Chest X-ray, PA view. Patient: 39 years old, sex M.
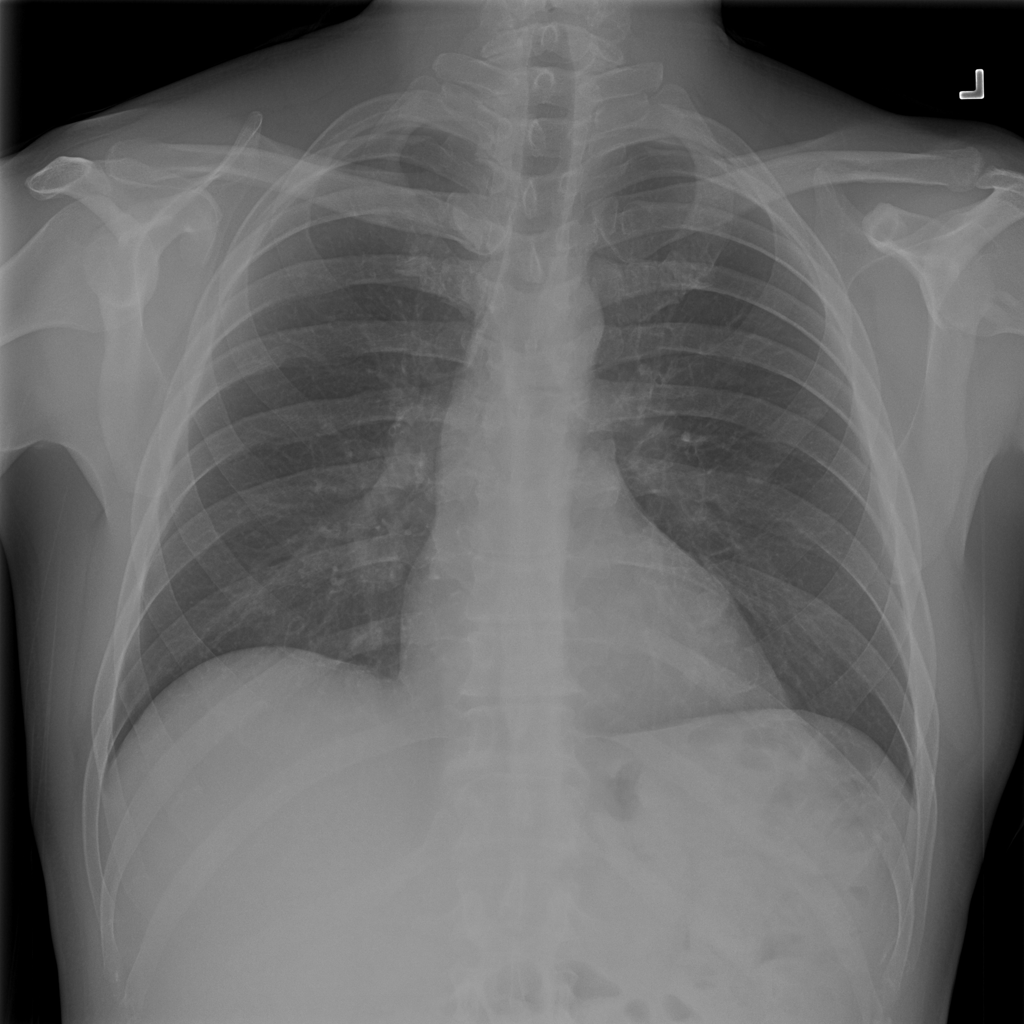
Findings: Nodule